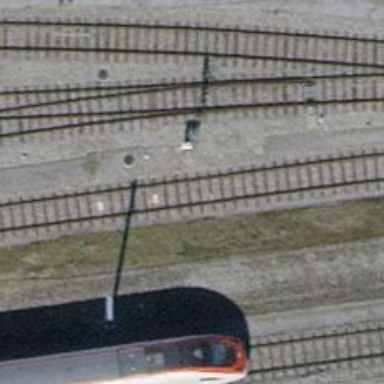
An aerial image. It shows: Railway signal.